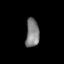
Tissue: lung
Cell type: Endothelial cells
Senescence score: 0.5551
Nuclear area (px): 379
Mean DAPI intensity: 127.319